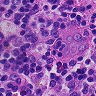
Metastatic tissue present: no